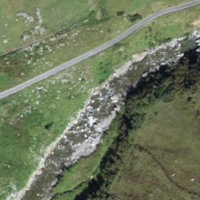
EUNIS habitat code: 26
Species observed at this site:
Silene dioica